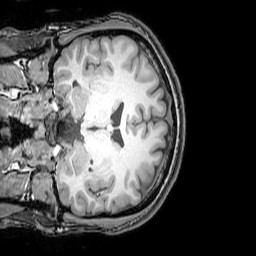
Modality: T1w
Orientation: coronal
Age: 24
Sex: male
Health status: healthy
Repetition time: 0.081 s
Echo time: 0.037 s